Interaction volume radius: 5 \u00c5
Interaction volume height: 30 \u00c5
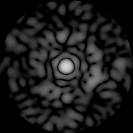
Disorder parameter: 0.8365